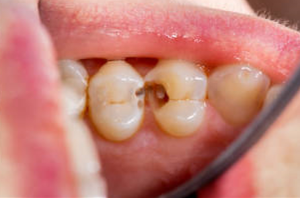
Condition: Caries